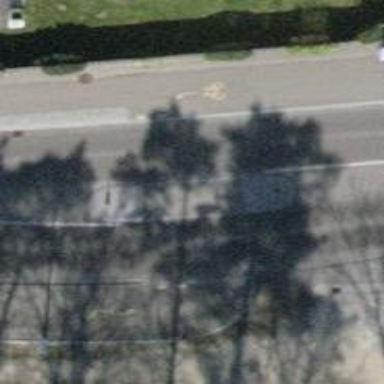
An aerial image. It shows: Unmarked crossing with pedestrian island.